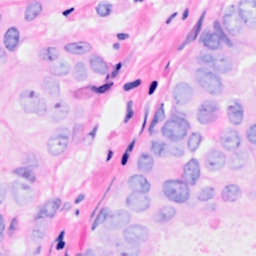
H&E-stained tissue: Breast